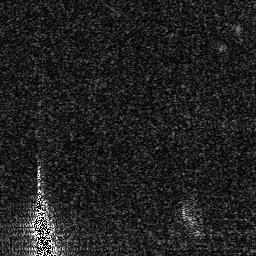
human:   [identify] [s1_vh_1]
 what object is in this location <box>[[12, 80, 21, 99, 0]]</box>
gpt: <ref>1 medium ship at the bottom left</ref>